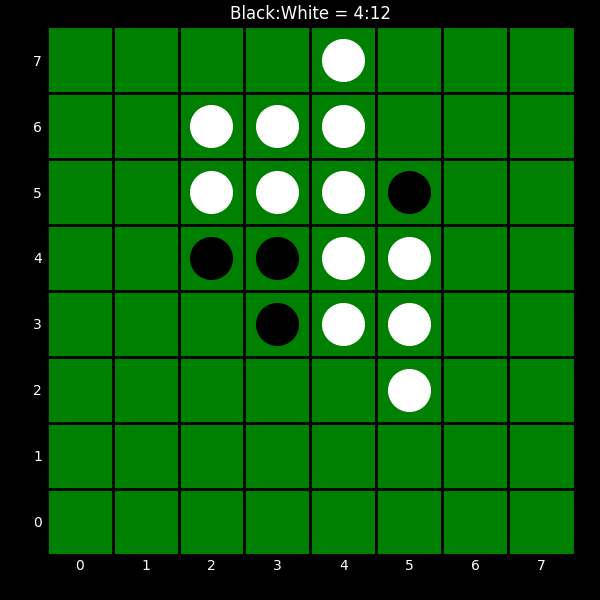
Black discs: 4
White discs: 12